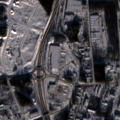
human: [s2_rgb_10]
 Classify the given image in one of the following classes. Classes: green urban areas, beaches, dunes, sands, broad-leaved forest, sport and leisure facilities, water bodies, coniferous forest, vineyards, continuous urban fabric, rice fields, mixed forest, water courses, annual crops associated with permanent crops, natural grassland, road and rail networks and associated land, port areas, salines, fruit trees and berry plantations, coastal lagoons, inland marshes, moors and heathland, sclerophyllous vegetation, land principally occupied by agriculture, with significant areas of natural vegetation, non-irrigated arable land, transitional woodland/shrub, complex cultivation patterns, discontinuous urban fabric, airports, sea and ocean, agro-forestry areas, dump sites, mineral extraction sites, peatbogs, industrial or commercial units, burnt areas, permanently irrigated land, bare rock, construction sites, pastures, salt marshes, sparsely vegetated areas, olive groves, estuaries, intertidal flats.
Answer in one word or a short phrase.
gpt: industrial or commercial units, mixed forest, transitional woodland/shrub